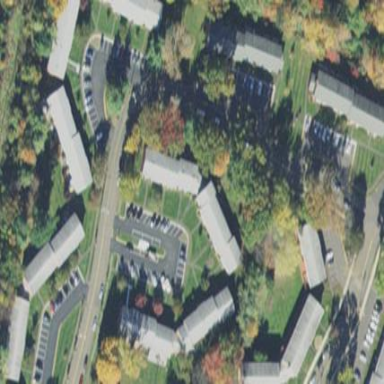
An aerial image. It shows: View of apartment building.